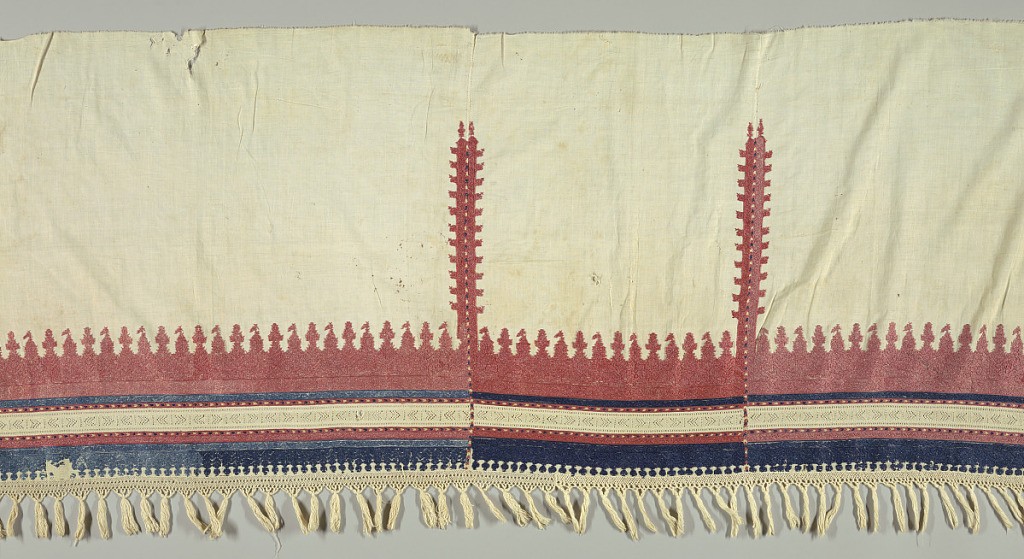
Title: Panel
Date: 19th century
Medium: cotton, silk Technique: embroidered
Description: Oblong panel of heavy muslin, probably the end of a curtain, embroidered in red and blue silk with touches of yellow. Drawnwork band worked over in cream silk. Design shows stylized trees above and below a horizontal band of embroidery and drawnwork. White cotton knotted fringe attached.